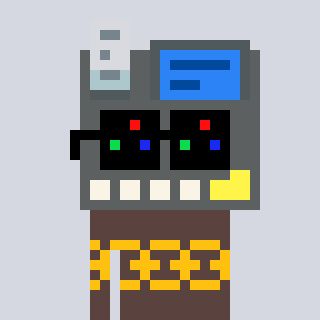
a pixel art character with square black sunglasses, a cash register-shaped head and a darkbrown-colored body on a cool background